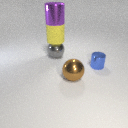
large brown metal sphere in front of large gray metal sphere